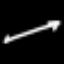
Label: line